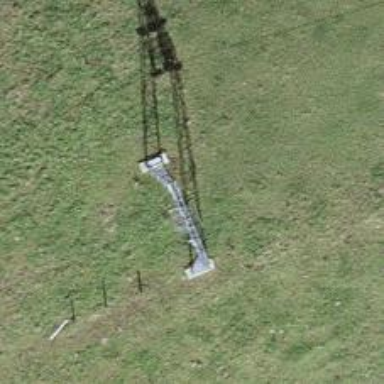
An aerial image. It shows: Pylon used for aerialway.